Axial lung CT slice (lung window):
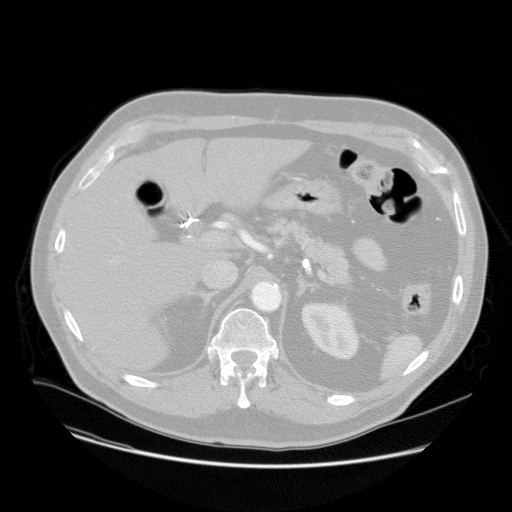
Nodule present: no